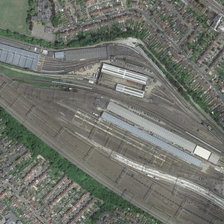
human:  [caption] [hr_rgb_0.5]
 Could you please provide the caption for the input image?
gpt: many buildings and some green trees are in two sides of a railway station .

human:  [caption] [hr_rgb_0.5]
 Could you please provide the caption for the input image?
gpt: many buildings and some green trees are in two sides of a railway station .

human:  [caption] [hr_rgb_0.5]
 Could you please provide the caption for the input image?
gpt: many buildings and some green trees are in two sides of a railway station .

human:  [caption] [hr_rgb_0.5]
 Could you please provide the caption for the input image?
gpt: many buildings and some green trees are in two sides of a railway station .

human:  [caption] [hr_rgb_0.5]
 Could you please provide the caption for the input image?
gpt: many buildings and some green trees are in two sides of a railway station .